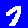
Digit: 7